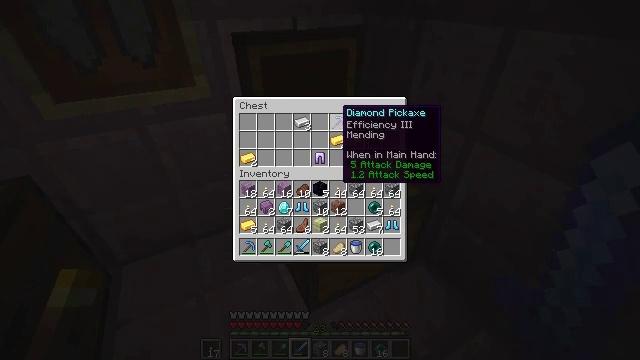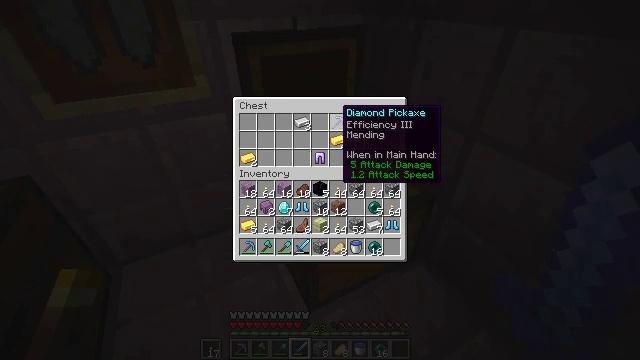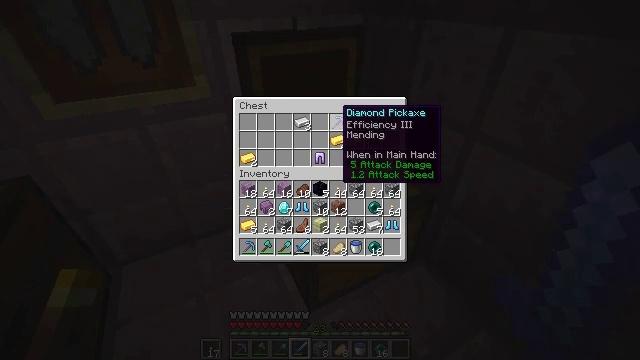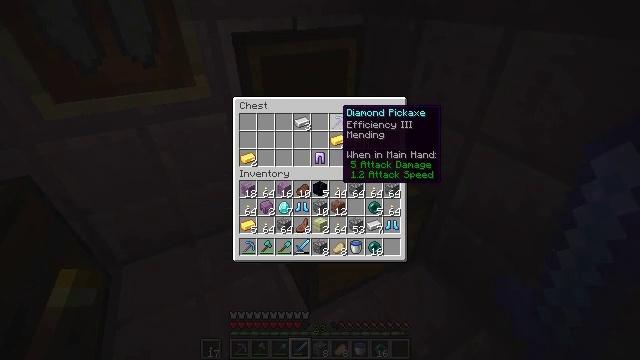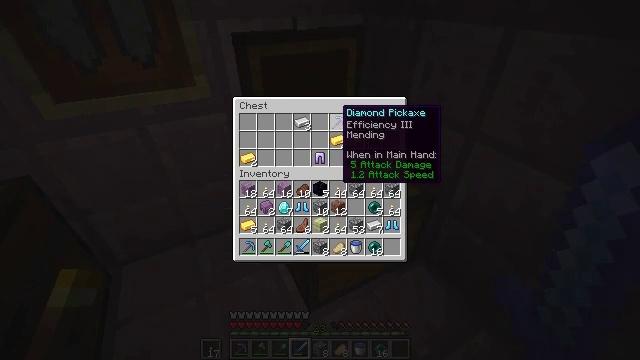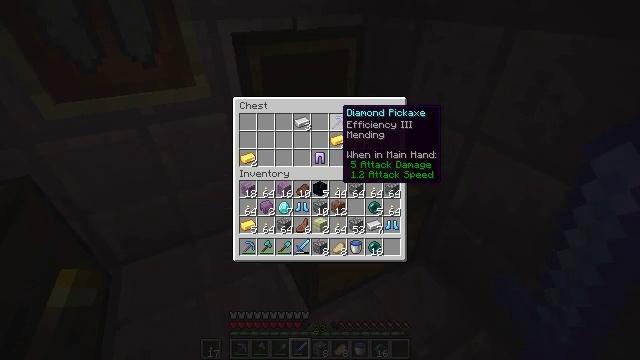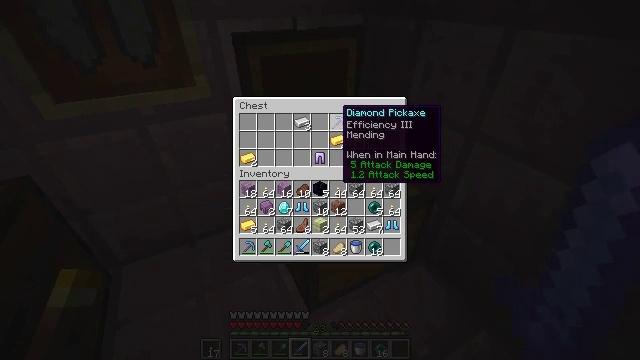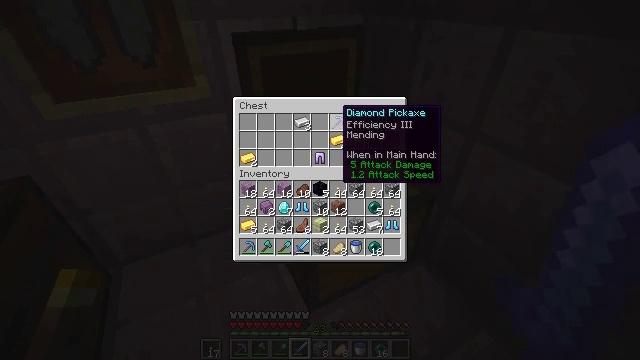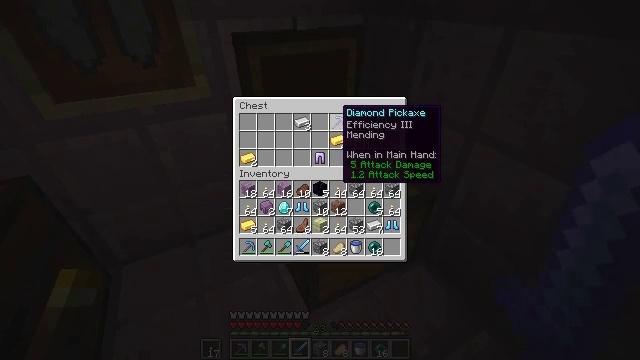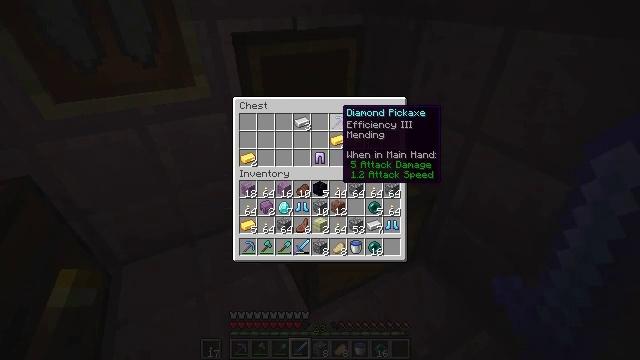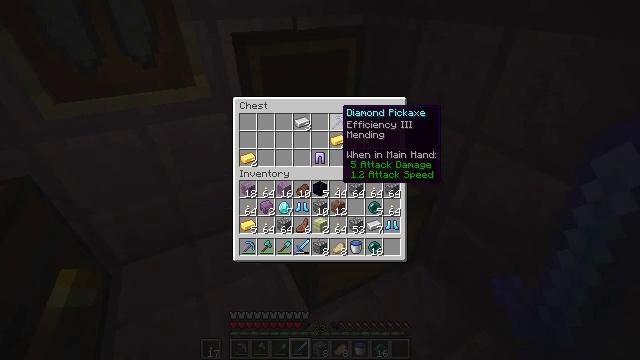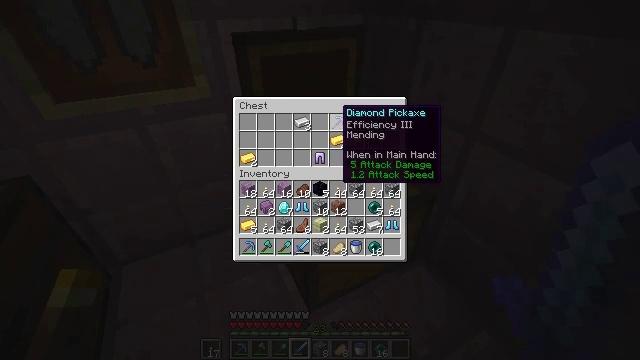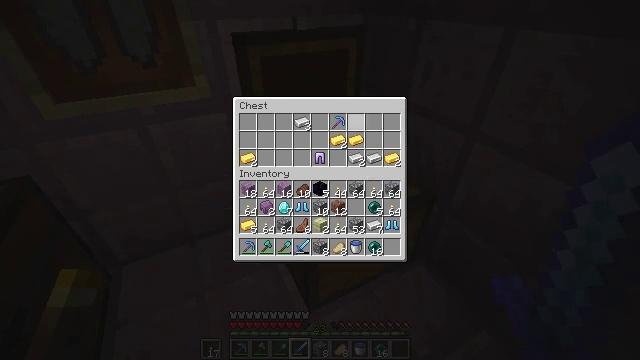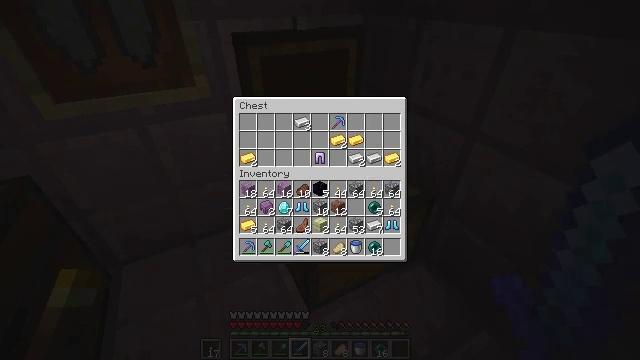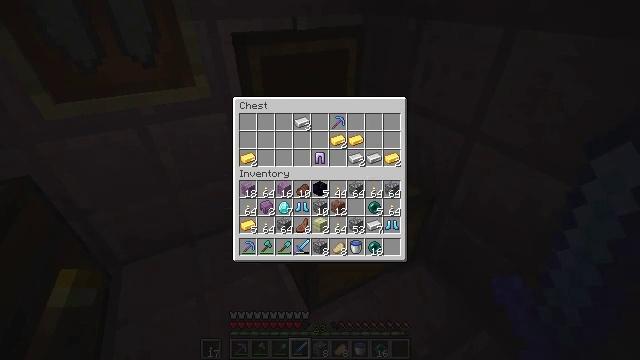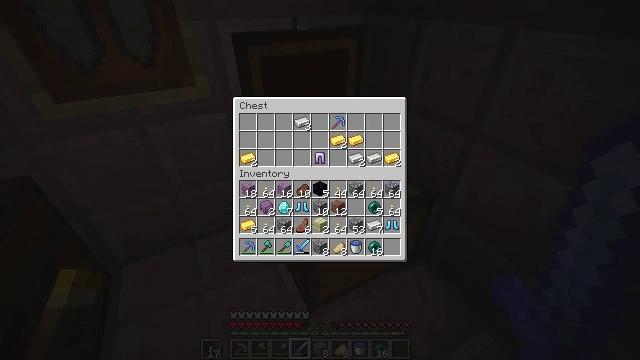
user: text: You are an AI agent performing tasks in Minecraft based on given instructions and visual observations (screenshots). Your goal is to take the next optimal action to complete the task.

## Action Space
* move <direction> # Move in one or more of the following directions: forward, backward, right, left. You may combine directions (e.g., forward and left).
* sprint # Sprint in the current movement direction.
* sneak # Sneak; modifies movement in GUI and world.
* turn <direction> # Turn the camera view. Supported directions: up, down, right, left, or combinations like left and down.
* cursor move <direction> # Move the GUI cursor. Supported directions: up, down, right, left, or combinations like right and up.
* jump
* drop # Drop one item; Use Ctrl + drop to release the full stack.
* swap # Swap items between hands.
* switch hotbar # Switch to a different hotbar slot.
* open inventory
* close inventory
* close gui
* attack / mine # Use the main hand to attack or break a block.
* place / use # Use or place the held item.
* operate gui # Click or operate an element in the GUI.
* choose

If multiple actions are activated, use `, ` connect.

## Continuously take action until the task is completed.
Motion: motion action
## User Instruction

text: Recover the brewing stand by mining it.
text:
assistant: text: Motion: no_op
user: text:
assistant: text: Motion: no_op
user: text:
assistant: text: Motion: no_op
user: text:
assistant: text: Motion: no_op
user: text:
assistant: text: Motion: no_op
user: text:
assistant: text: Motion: no_op
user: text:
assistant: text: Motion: no_op
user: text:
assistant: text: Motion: no_op
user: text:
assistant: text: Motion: no_op
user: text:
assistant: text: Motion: no_op
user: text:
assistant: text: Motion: no_op
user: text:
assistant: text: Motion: cursor move right and up
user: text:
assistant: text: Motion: no_op
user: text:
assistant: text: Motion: no_op
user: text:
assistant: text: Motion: no_op
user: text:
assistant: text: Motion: cursor move down
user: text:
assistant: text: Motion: cursor move down
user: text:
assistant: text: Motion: no_op
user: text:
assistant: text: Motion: no_op
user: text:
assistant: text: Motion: no_op
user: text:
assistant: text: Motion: cursor move left and up
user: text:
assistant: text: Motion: no_op
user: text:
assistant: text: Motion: no_op
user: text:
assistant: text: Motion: no_op
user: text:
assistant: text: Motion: no_op
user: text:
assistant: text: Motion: no_op
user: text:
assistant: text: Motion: no_op
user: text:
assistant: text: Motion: no_op
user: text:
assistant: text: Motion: sneak
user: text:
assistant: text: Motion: sneak, operate gui